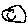
Label: smiley face